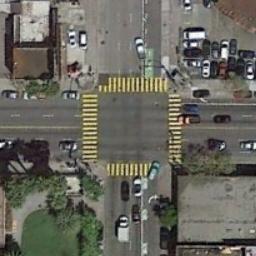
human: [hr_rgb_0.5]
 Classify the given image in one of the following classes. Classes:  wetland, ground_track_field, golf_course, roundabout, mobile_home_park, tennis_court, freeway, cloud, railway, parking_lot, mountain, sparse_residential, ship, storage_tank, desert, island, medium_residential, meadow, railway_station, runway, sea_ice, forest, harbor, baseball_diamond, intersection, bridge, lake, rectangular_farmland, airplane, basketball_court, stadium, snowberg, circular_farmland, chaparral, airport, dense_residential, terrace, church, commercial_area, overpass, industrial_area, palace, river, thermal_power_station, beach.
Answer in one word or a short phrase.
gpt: intersection